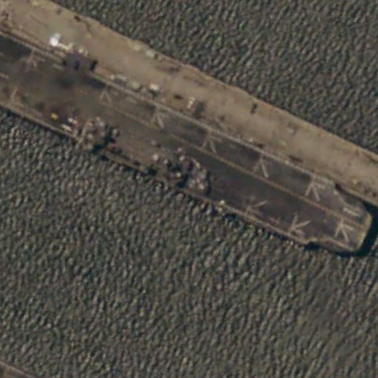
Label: assault